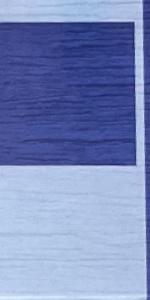
Label: Empty